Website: apple
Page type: account-dashboard
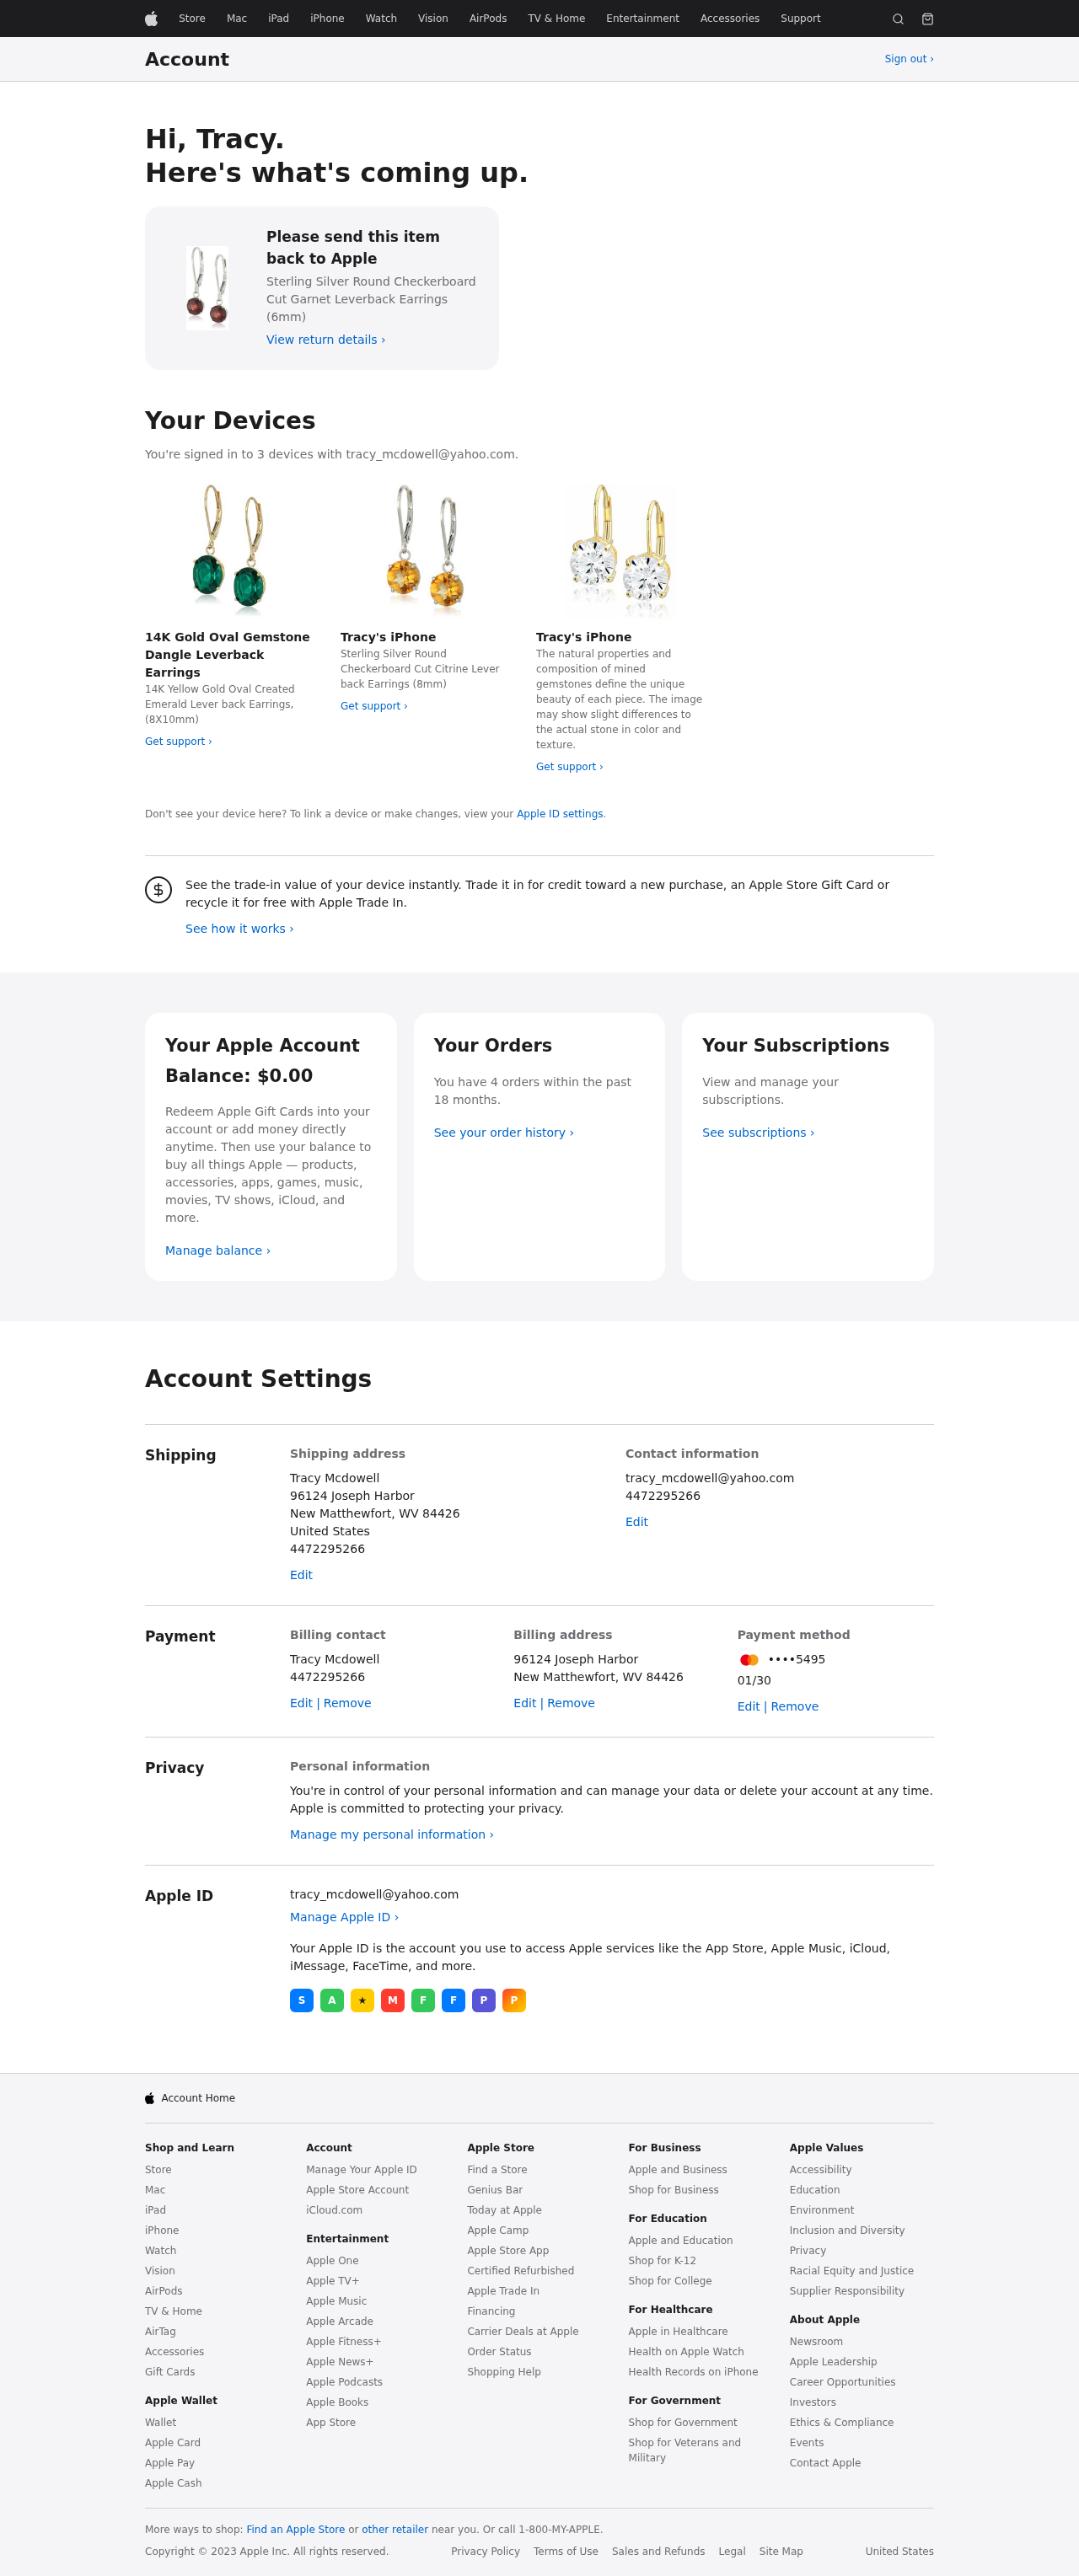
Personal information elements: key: PII_CITY_STATE_ZIP
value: New Matthewfort, WV 84426
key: PII_EMAIL
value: tracy_mcdowell@yahoo.com
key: PII_FIRSTNAME
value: Tracy
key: PII_FULLNAME
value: Tracy Mcdowell
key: PII_PHONE
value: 4472295266
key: PII_STREET
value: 96124 Joseph Harbor
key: PII_LOGIN_USERNAME
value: tracy_mcdowell
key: PII_EMAIL2
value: tracy_mcdowell@yahoo.com
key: PII_EMAIL3
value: tracy_mcdowell@yahoo.com
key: PII_LOGIN_USERNAME2
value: tracy_mcdowell
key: PII_LOGIN_USERNAME3
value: tracy_mcdowell
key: PII_PHONE_LINE
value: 5266
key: PII_PHONE_SUFFIX
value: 5266
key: PII_PHONE2
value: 4472295266
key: PII_PHONE3
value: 4472295266
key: PII_PHONE_NUMERIC
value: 4472295266
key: PII_PHONE_LINE_NUMERIC
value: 5266
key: PII_PHONE_SUFFIX_NUMERIC
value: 5266
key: PII_PHONE2_NUMERIC
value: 4472295266
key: PII_PHONE3_NUMERIC
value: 4472295266
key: PII_PHONE_DIGITS
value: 4472295266
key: PII_PHONE_LAST4
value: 5266
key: PII_LASTNAME
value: Mcdowell
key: PII_FULLNAME2
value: Tracy Mcdowell
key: PII_FULLNAME3
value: Tracy Mcdowell
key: PII_FIRSTNAME2
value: Tracy
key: PII_FIRSTNAME3
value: Tracy
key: PII_LASTNAME2
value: Mcdowell
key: PII_LASTNAME3
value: Mcdowell
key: PII_FIRSTNAME_DERIVED
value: Tracy
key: PII_LASTNAME_DERIVED
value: Mcdowell
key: PII_FULLNAME_DERIVED
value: Tracy Mcdowell
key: PII_NAME_FULL_DERIVED
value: Tracy Mcdowell
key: PII_CITY
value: New Matthewfort
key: PII_STATE_ABBR
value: WV
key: PII_POSTCODE
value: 84426
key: PII_POSTCODE_FULL
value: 84426
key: PII_CITY_STATE
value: New Matthewfort, WV
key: PII_POSTCODE_NUMERIC
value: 84426
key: PII_CARD_LAST4
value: ••••5495
Product elements: key: PRODUCT1_NAME
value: Sterling Silver Round Checkerboard Cut Garnet Leverback Earrings (6mm)
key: PRODUCT2_DESC
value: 14K Yellow Gold Oval Created Emerald Lever back Earrings, (8X10mm)
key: PRODUCT2_NAME
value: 14K Gold Oval Gemstone Dangle Leverback Earrings
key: PRODUCT3_DESC
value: Sterling Silver Round Checkerboard Cut Citrine Lever back Earrings (8mm)
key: PRODUCT4_DESC
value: The natural properties and composition of mined gemstones define the unique beauty of each piece. The image may show slight differences to the actual stone in color and texture.
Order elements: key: ORDER_COUNT
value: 4
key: ORDER_HISTORY_MONTHS
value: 18
Other elements: key: NUM_DEVICES
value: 3
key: ACCOUNT_BALANCE
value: $0.00